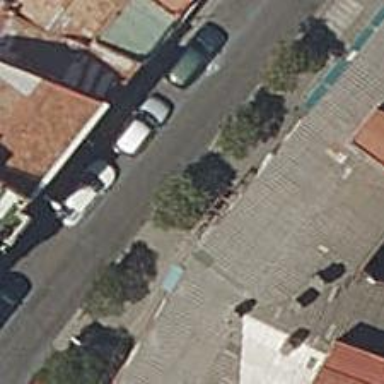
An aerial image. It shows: Footway surfaced with paving stones.